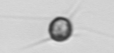
Label: Acanthoica_quattrospina